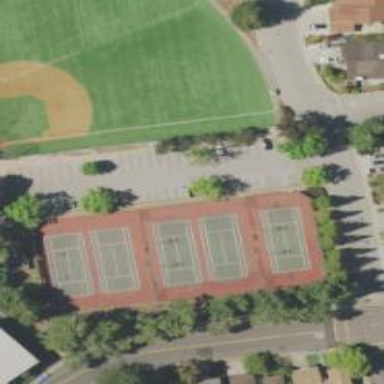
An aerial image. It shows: Tennis court in leisure pitch.